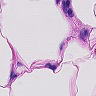
Metastatic tissue present: no